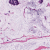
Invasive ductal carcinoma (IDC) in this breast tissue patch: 1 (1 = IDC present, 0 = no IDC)